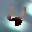
Label: 4